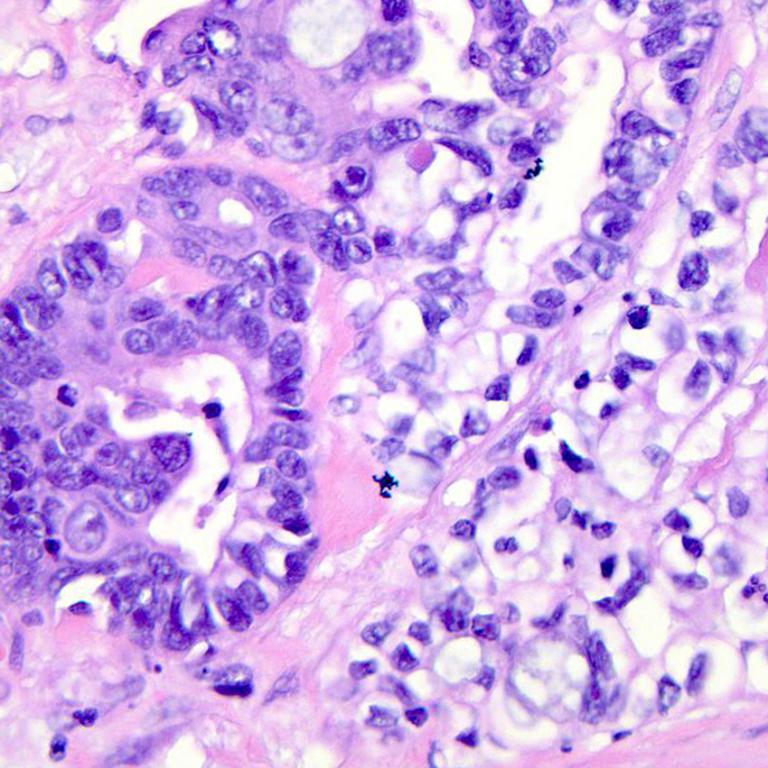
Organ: colon
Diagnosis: adenocarcinomas